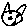
Label: cat